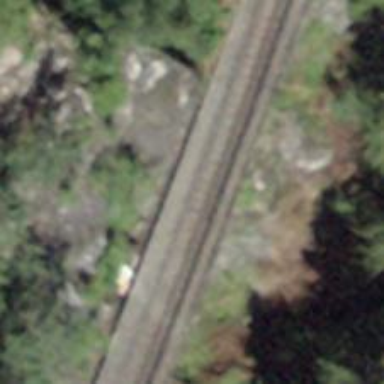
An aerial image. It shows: Narrow-gauge electrified railway.